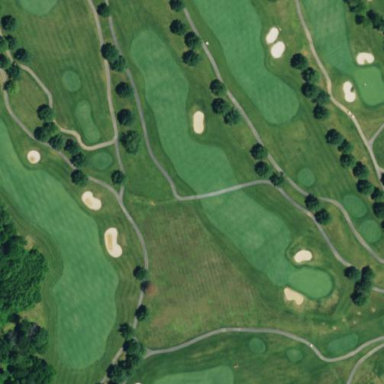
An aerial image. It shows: Designated golf cart path.